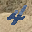
Label: 4